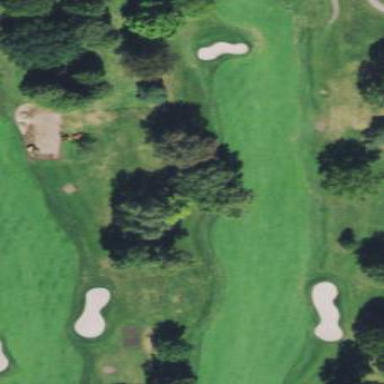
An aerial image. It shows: Grassy area designated as golf fairway.